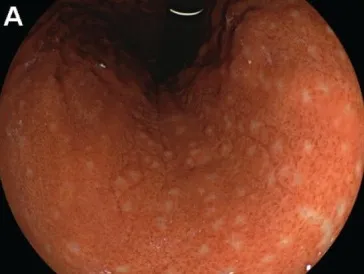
Esophagogastroduodenoscopy images of Case 1.
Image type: endoscopy (gi_endoscopy)